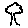
Label: tree